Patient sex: F
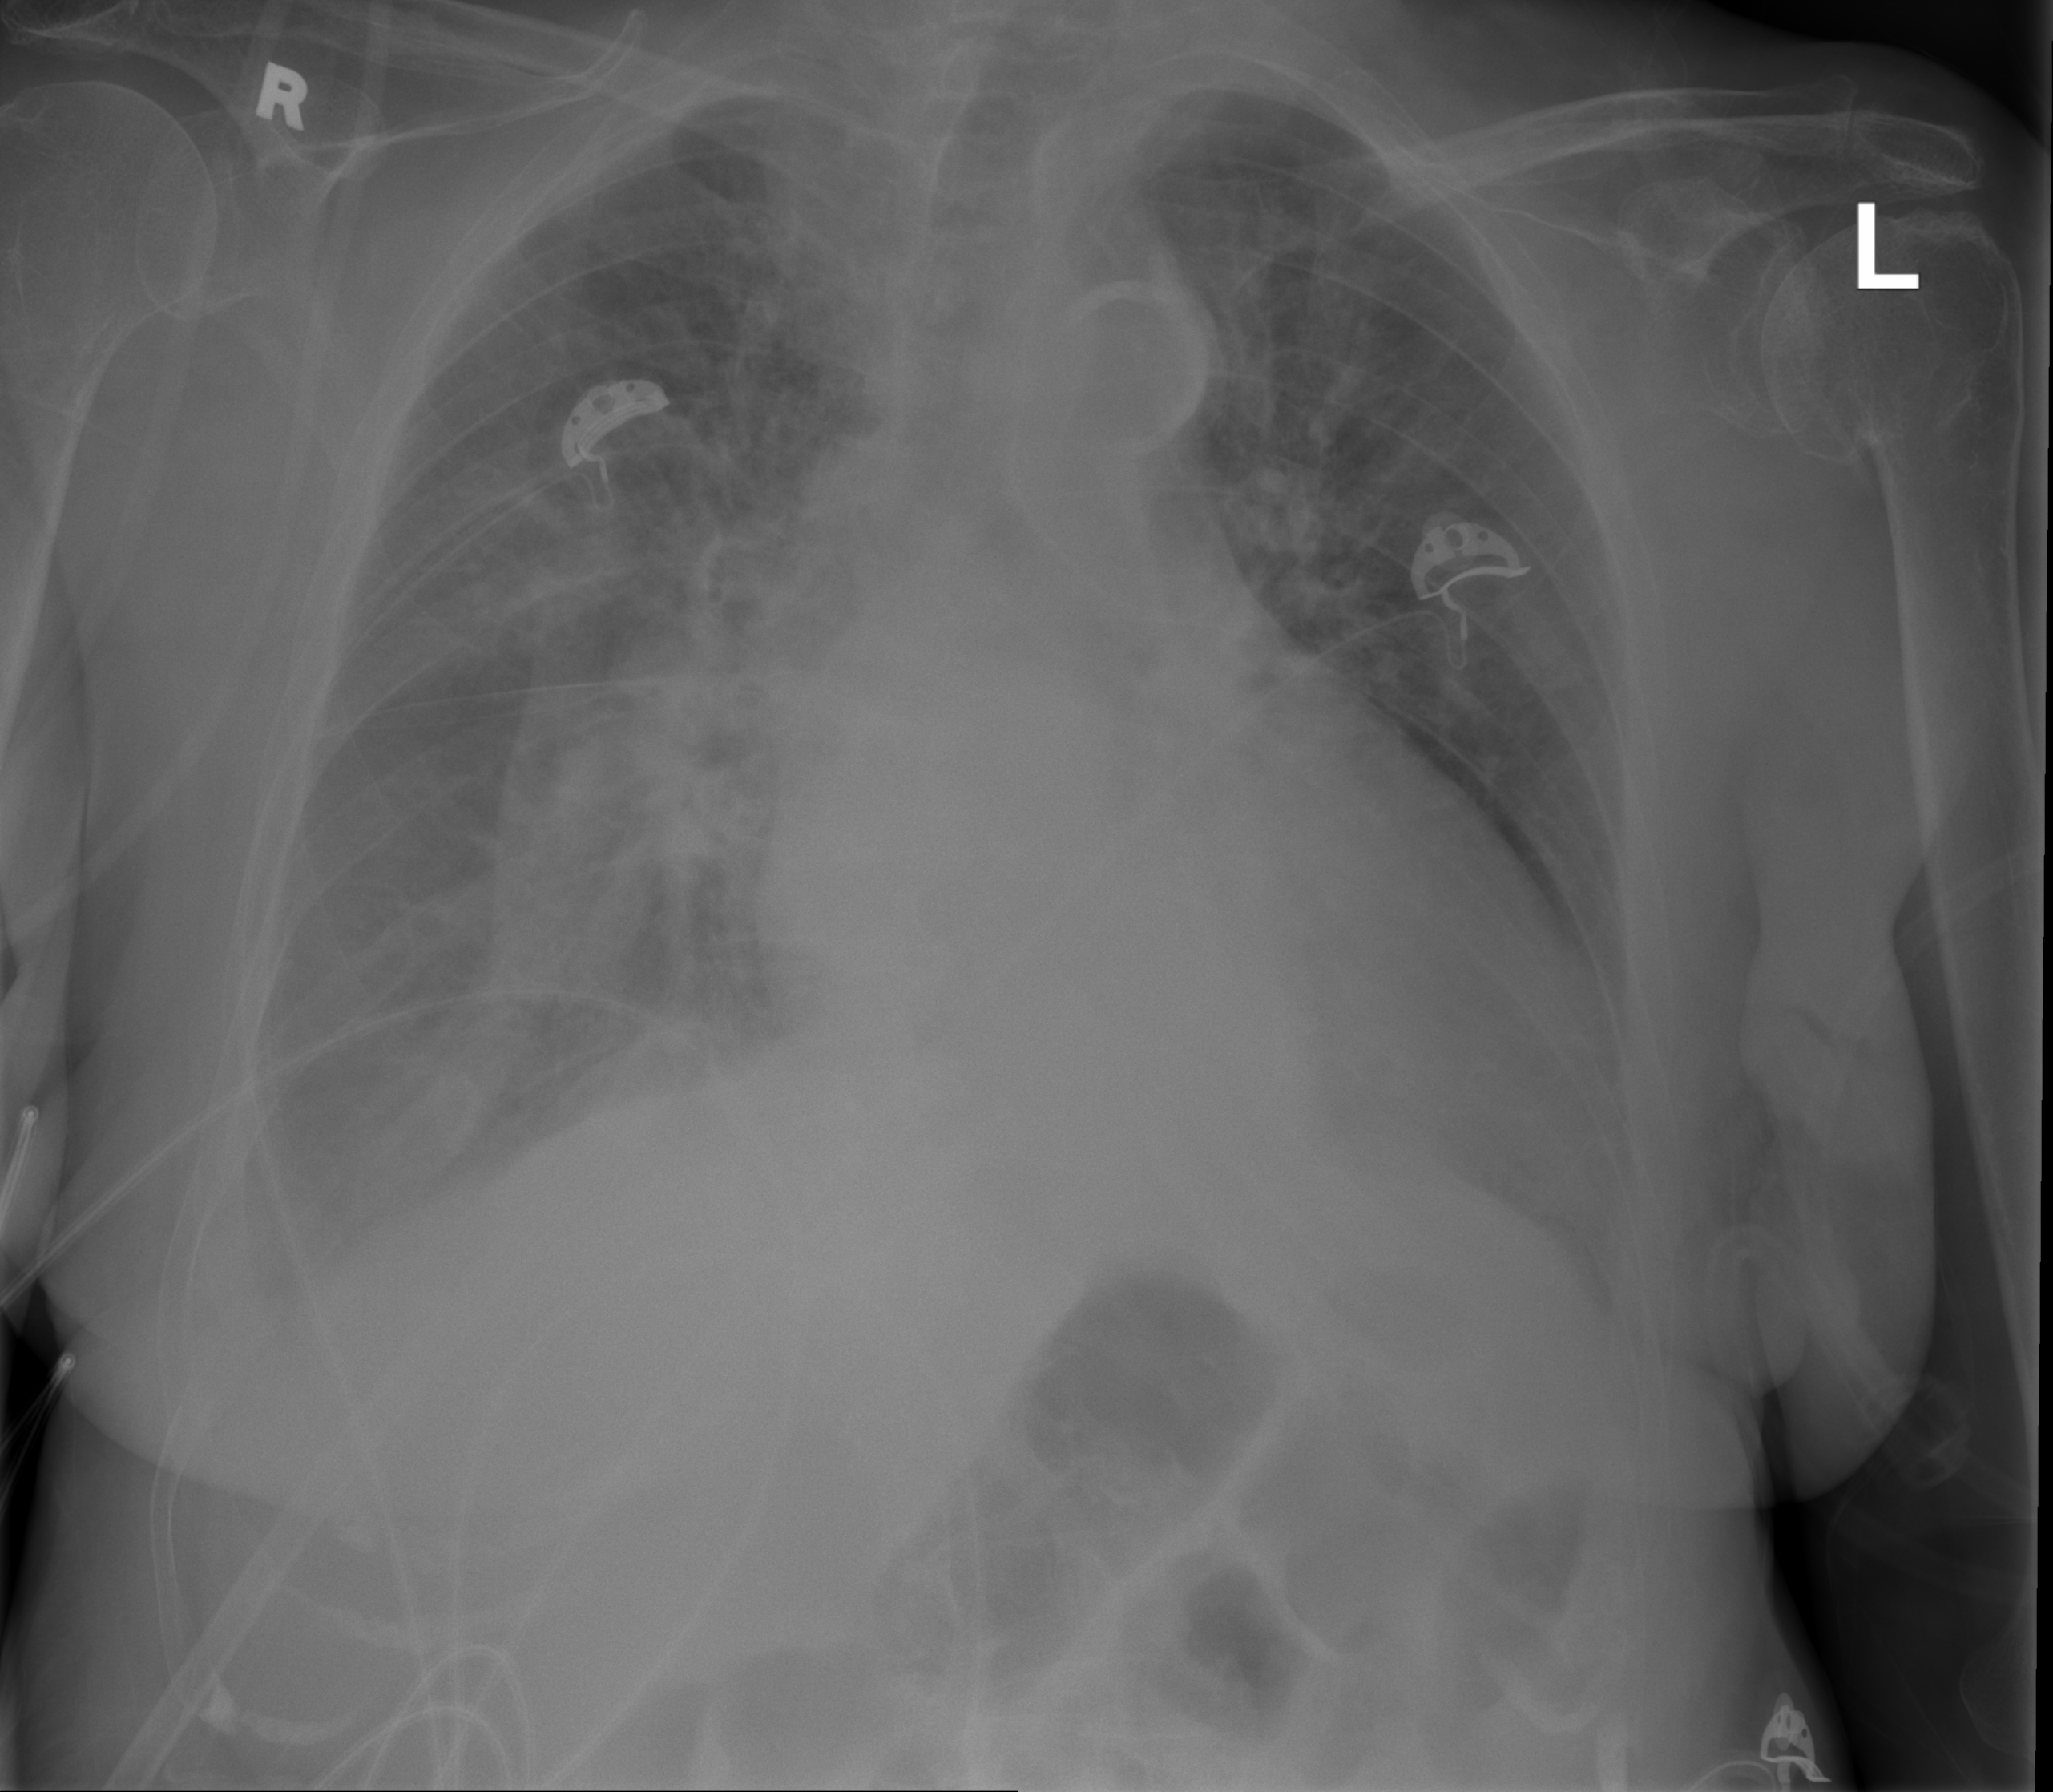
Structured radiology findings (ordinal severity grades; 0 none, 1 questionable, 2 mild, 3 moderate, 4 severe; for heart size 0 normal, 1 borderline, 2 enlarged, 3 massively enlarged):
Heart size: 2
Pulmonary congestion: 3
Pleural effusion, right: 2
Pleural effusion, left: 1
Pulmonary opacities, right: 2
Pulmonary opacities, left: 2
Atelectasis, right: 2
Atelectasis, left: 1